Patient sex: F
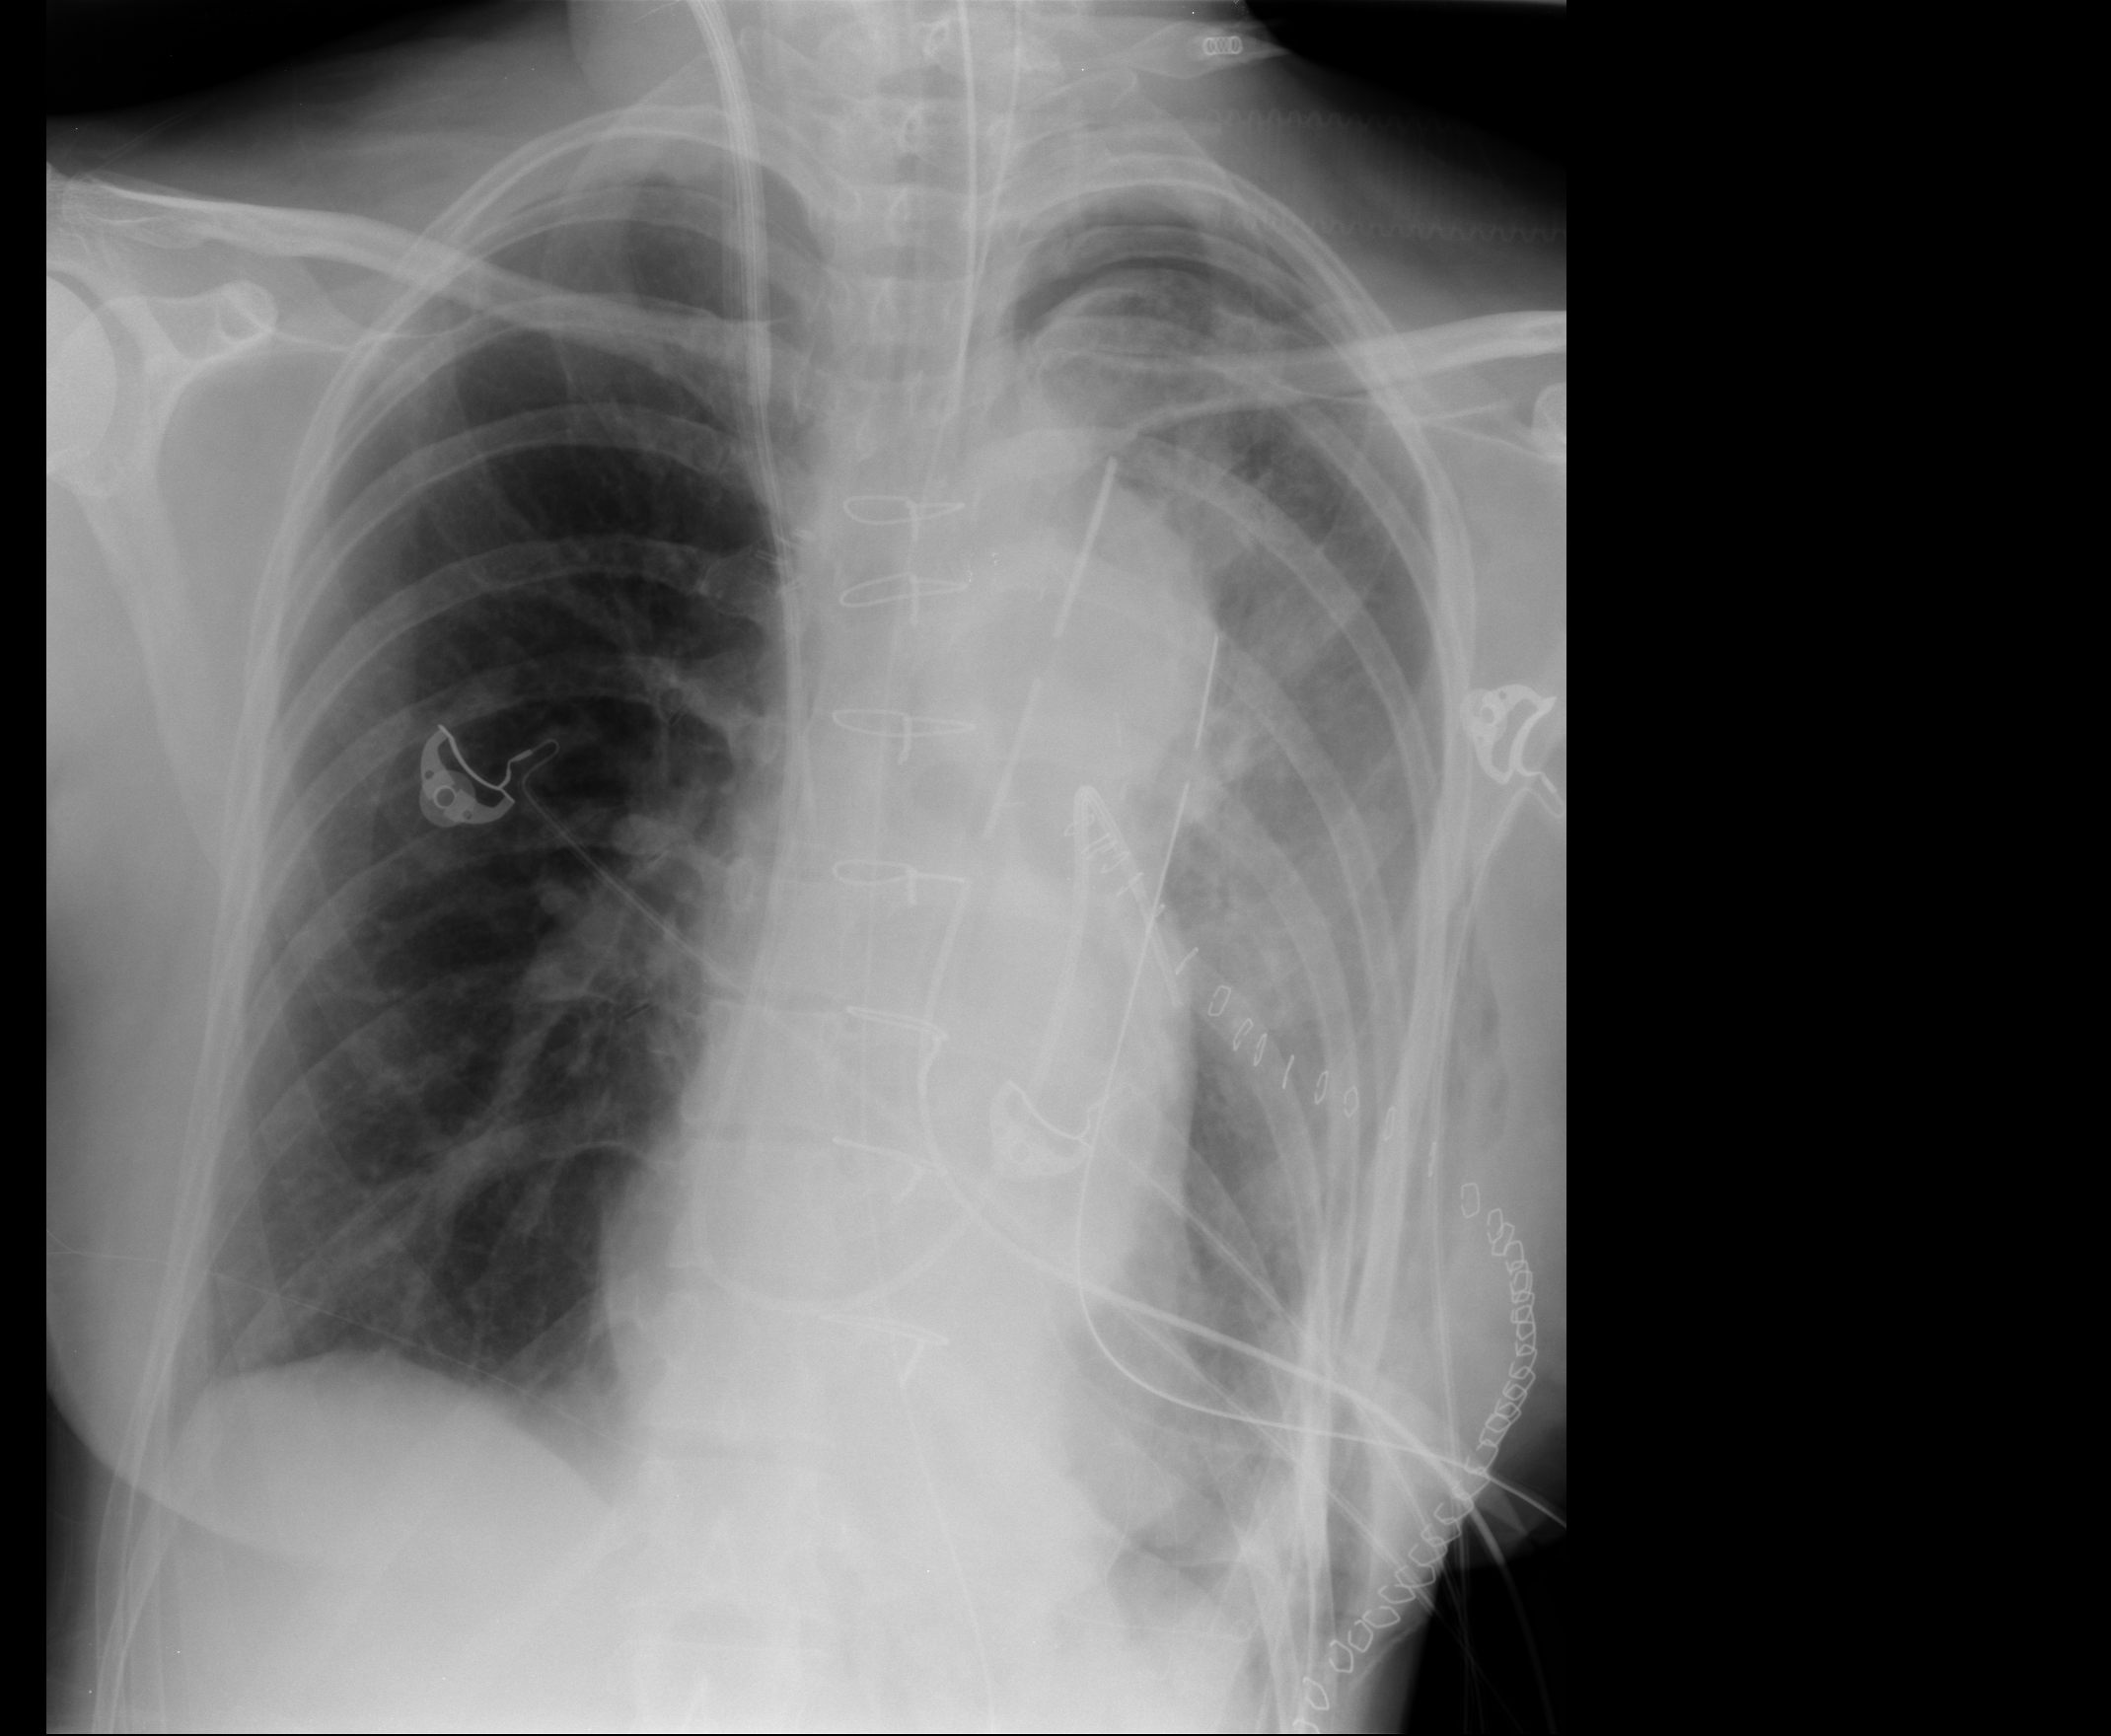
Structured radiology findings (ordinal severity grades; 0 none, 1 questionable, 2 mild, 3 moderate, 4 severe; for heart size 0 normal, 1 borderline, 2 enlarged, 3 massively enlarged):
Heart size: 0
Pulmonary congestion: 0
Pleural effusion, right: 0
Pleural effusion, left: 0
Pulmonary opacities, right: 0
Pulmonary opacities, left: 0
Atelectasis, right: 0
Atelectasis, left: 2